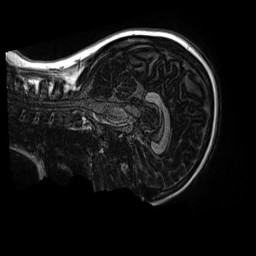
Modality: MP2RAGE
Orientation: sagittal
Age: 12
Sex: female
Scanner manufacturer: siemens
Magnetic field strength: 3 T
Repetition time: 4 s
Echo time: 0.00303 s